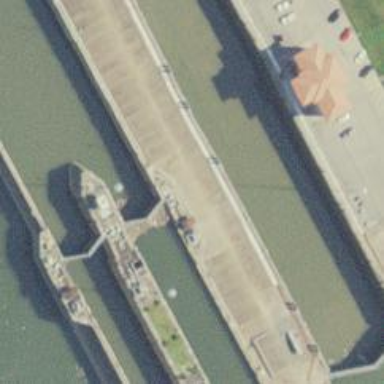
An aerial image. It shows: Lock gate along waterway.